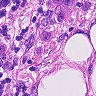
Metastatic tissue present: yes